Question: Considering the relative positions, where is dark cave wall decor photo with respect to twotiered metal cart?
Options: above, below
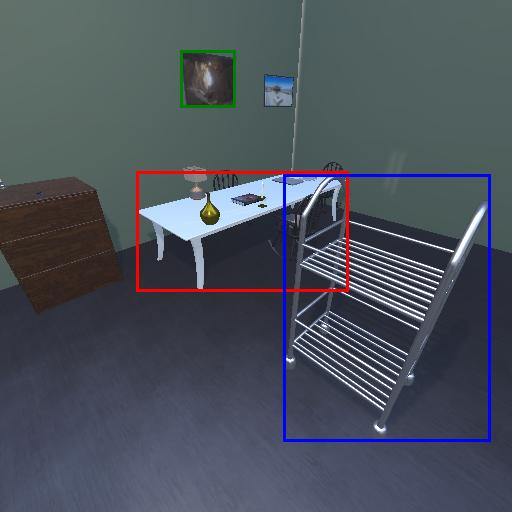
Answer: above